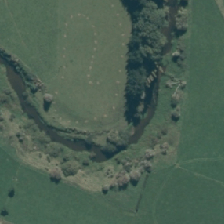
Land cover: deciduous_hardwood